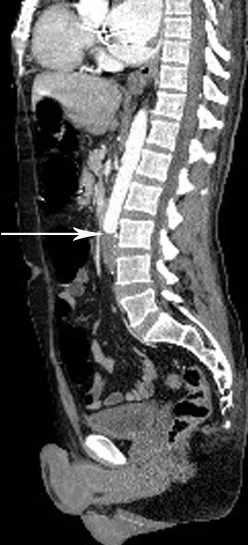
Sagittal CT section showing a thrombus in the distal aorta (arrow).
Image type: radiology (ct)